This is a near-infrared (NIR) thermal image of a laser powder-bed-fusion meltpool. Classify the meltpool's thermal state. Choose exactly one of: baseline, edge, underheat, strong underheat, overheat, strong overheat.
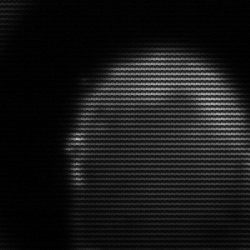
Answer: edge